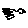
Label: bird